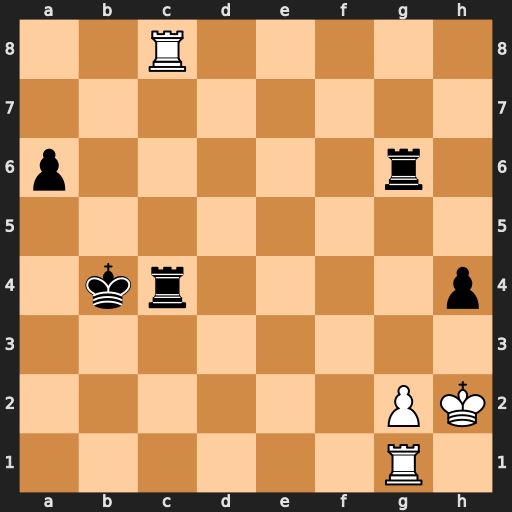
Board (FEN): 2R5/8/p5r1/8/1kr4p/8/6PK/6R1
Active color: w
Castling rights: -
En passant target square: -
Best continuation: Rb1+ Kc3 Rc1+